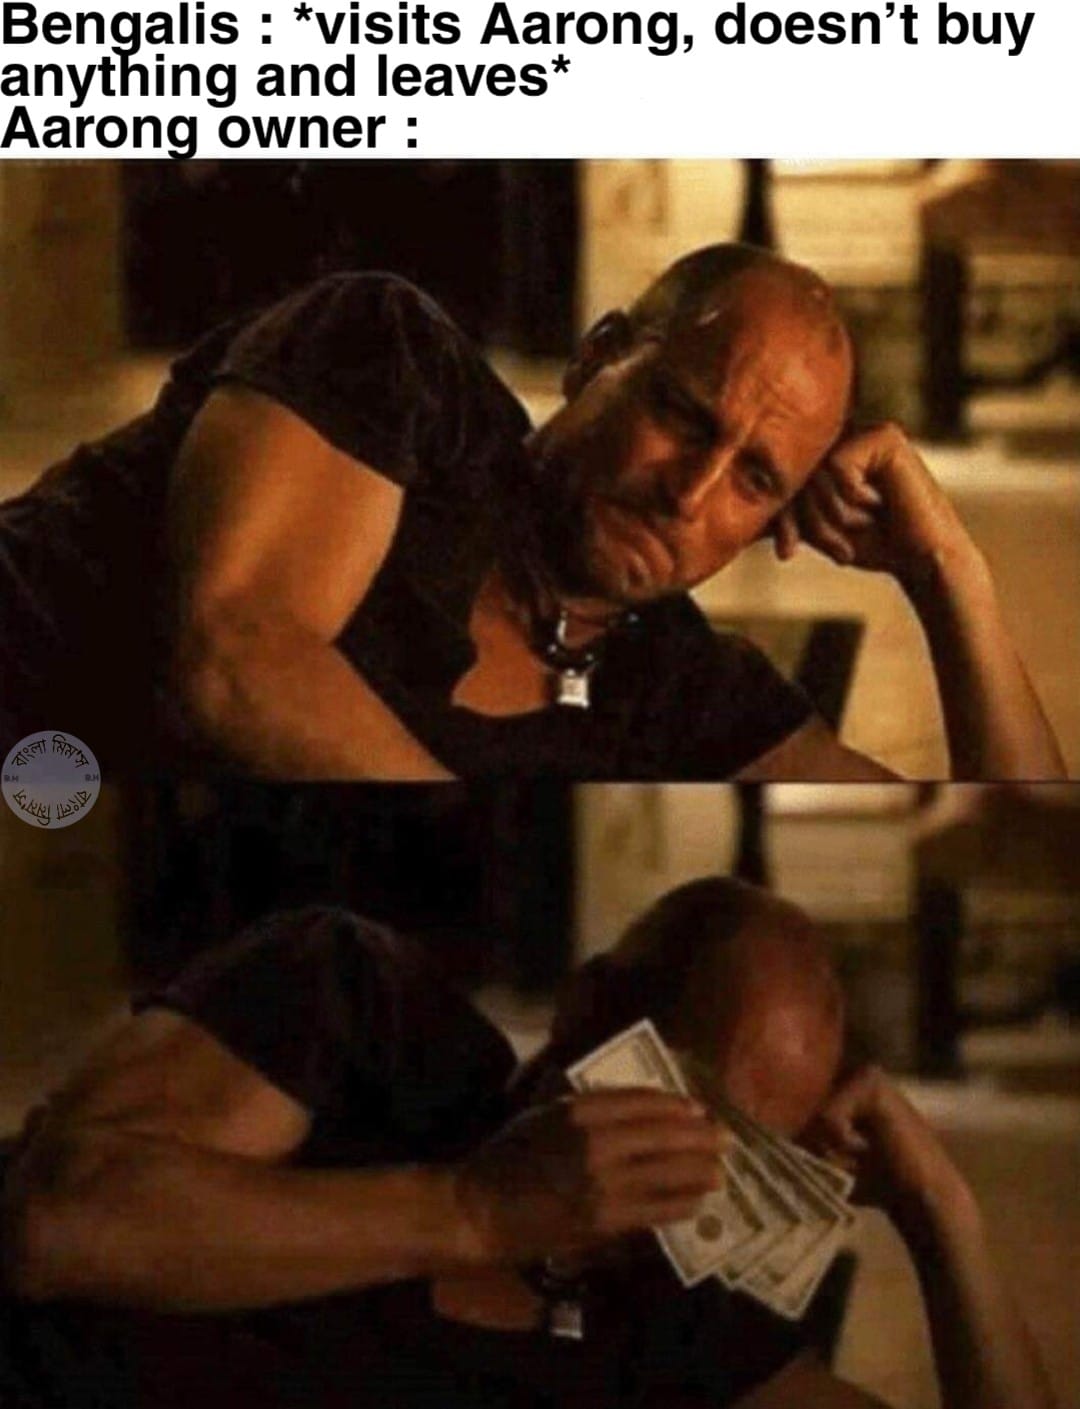
Caption: Bengalis : *visits Aarong, doesn't buy anything and leaves*      Aarong owner :
Label: hate